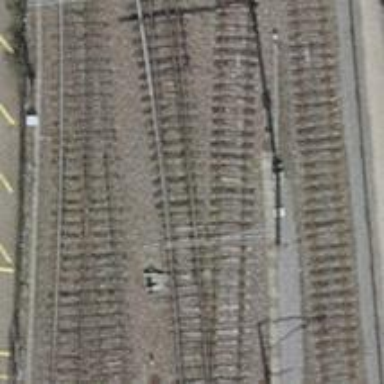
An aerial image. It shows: Single-track railway siding with electrified contact lines.